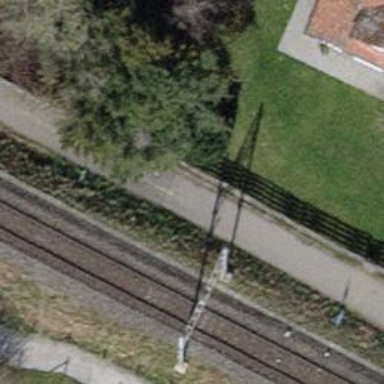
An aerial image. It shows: Bollard barrier.